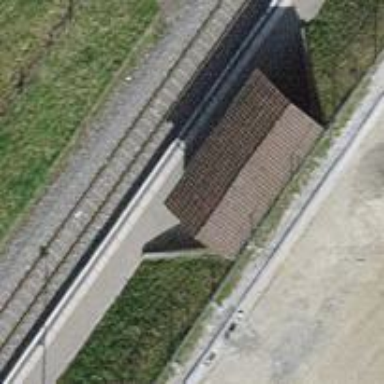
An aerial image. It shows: Halt on the railway.